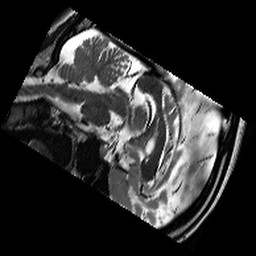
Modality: T2w
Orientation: sagittal